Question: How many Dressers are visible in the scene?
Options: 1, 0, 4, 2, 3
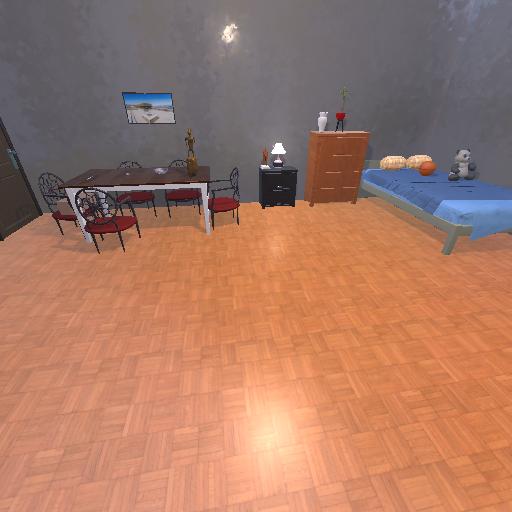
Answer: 1